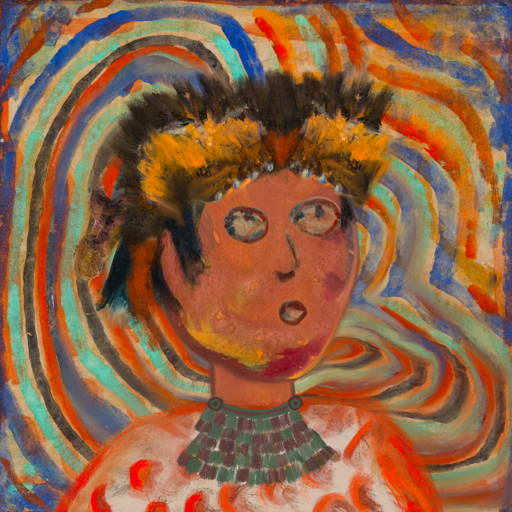
Background: Sisters, Head And Neck Side: Mother_And_Son_Son, Face Side: Orphan, Bust: Rupkatha, Hair Side: Pipe, Head Accessory: Gypsy_Queen, Second Necklace: After_Raid, Necklace: Blank, Baby: Blank